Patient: sex F, age 57
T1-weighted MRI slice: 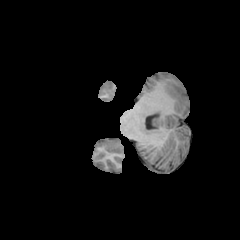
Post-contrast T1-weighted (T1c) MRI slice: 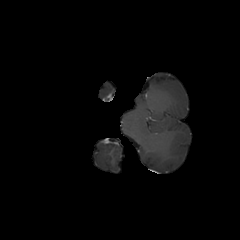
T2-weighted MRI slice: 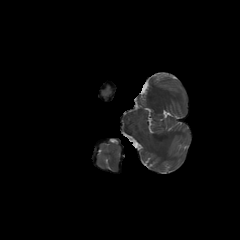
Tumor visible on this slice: no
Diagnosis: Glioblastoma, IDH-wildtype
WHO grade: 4